Question: Here is my html code and css code but i am failed to format this code all textboxes should align vertically but its not giving me proper result.Can someone please help me to correct this code:
'''
<div id="wrapper" class="wrapperClass">
<fieldset>
<legend class="regLagendClass">Registration Form</legend>
<form id="registrationForm" method="Post" action="https://www.google.com.pk/">
<div class="divClass">
<label for="firstName" class="labelClass">First Name:</label>
<input type="text" name="fName" class="textboxClass" id="firstName" placeholder="Your First Name"/>
</div>
<div class="divClass">
<label for="lastName" class="labelClass">Last Name:</label>
<input type="text" name="lName" id="lastName" class="textboxClass" placeholder="Your Last Name"/><br>
</div>
<div class="divClass">
<label for="userName" class="labelClass">User Name:</label><br>
<input type="text" name="userName" id="userName" class="textboxClass" placeholder="Your User Name" required/><br>
</div>
<div class="divClass">
<label for="password" class="labelClass">Password:</label><br>
<input type="password" id="password" name="password" class="textboxClass" placeholder="Type Password" required/><br>
</div>
<div class="divClass">
<label for="cPassword" class="labelClass">Confirm Password:</label><br>
<input type="password" id="cPassword" name="cPassword" class="textboxClass" placeholder="Retype Password"/><br>
</div>
<div class="divClass">
<label for="gender" class="labelClass">Choose Gender:</label>
<select name="gender" class="textboxClass">
<option>Male</option>
<option>Female</option>
</select>
</div>
<div class="divClass">
<label class="labelClass" for="dob">Date of Birth:</label><br>
<input type="datetime" id="dob" class="textboxClass" placeholder="Your Date of Birth"/><br>
</div>
<div class="divClass">
<label for="country" class="labelClass">Country:</label><br>
<input type="text" id="country" class="textboxClass"/><br>
</div>
<div class="divClass">
<input type="submit" value="Sign Up">
</div>
</form>
</fieldset>
</div>
'''
'''
.wrapperClass
{
width:650px;
height: 700px;
margin-left: 300px;
margin-right: 300px;
}
.divClass
{
margin-top: 10px;
margin-left: 5px;
margin-right: 5px;
}
.labelClass
{
width: 75px;
display: inline;
}
.textboxClass
{
padding-left: 3px;
width:300px;
height:20px;
margin-left: 100px;
display: inline;
}
'''
My code should work as this image :

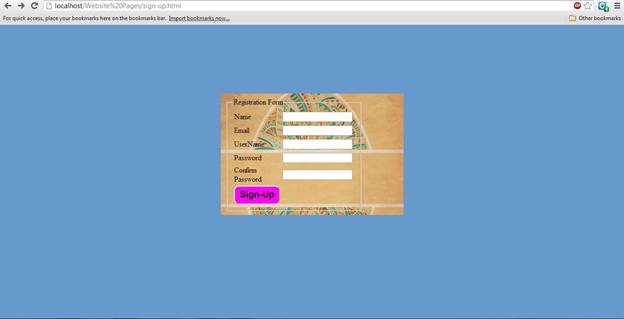
Answer: '''
display: inline
'''
causes your element to become wrappable. The width and height properties are disregarded in this context. If you do want to use them, you basically want a boxed display. You can either use block (which can not flow next to eachother) or inline-block (which can).
So basically change your last 2 CSS classes to:
'''
.labelClass
{
width: 75px;
display: inline-block;
}
.textboxClass
{
padding-left: 3px;
width:300px;
height:20px;
margin-left: 100px;
display: inline-block;
}
'''